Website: bh-photo
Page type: store-pickup
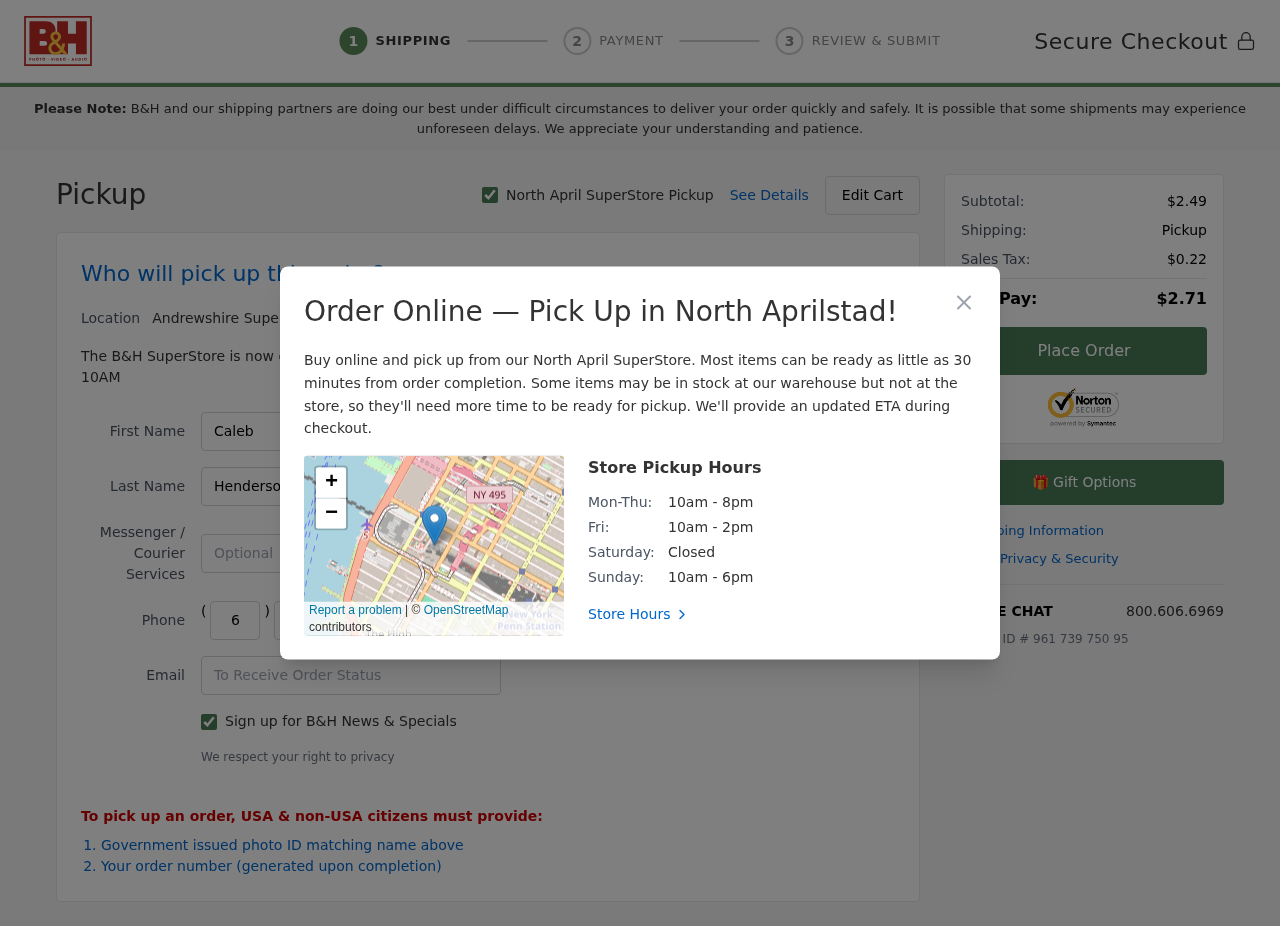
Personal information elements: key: PII_CITY
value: North April
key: PII_CITY2
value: Andrewshire
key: PII_CITY3
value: North Aprilstad
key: PII_EMAIL
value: chenderson@yahoo.com
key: PII_FIRSTNAME
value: Caleb
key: PII_LASTNAME
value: Henderson
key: PII_PHONE_AREA
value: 638
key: PII_PHONE_PREFIX
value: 349
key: PII_PHONE_SUFFIX
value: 4246
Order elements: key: ORDER_SUBTOTAL
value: $2.49
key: ORDER_TAX
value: $0.22
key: ORDER_TOTAL
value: $2.71
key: ORDER_ID
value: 961 739 750 95